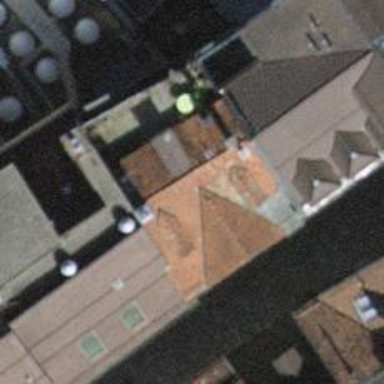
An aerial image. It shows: Restaurant.